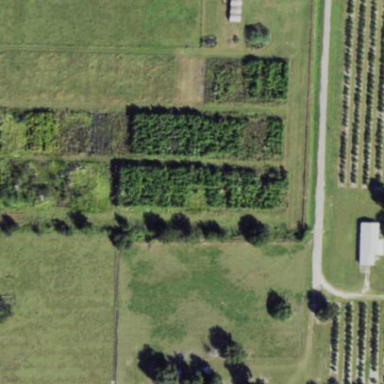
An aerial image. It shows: Plant nursery with trees.